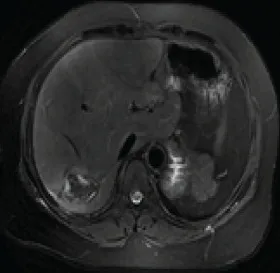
TACE perioperative imaging results. (C) The abdomen conventional dynamic enhanced MRI image in March 2022.
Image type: radiology (mri)